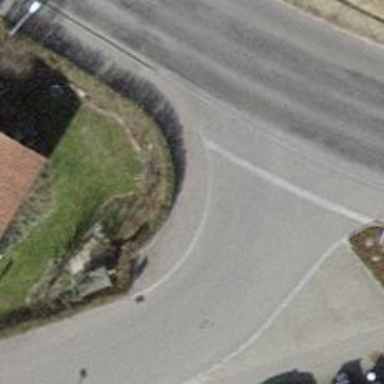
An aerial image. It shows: Sidewalk along the footway.